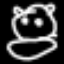
Label: frog